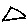
Label: triangle